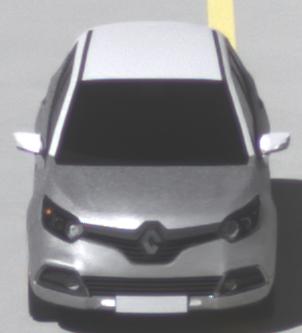
Make: Renault
Model: Captur ENERGY TCe 90
Detailed model: Captur (I)
Model produced from: 2013/06
Model produced until: 2015/05
Doors: 5
Color: white
Road condition: dry road
Daytime: midday
Contrast: high contrast